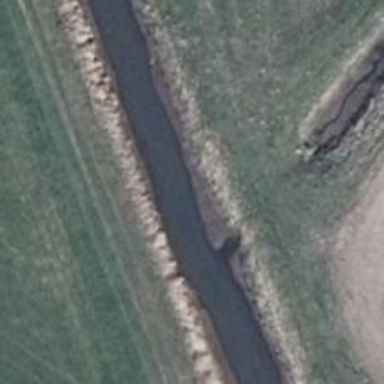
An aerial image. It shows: Culvert tunnel.